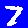
Digit: 7